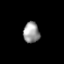
Tissue: prostate
Cell type: T cells
Senescence score: 0.7238
Nuclear area (px): 332
Mean DAPI intensity: 152.437